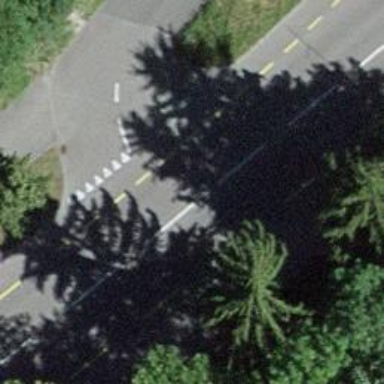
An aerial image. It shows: Primary highway with asphalt surface and designated cycle lane.